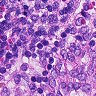
Metastatic tissue present: no